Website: lowes
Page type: orders-overview
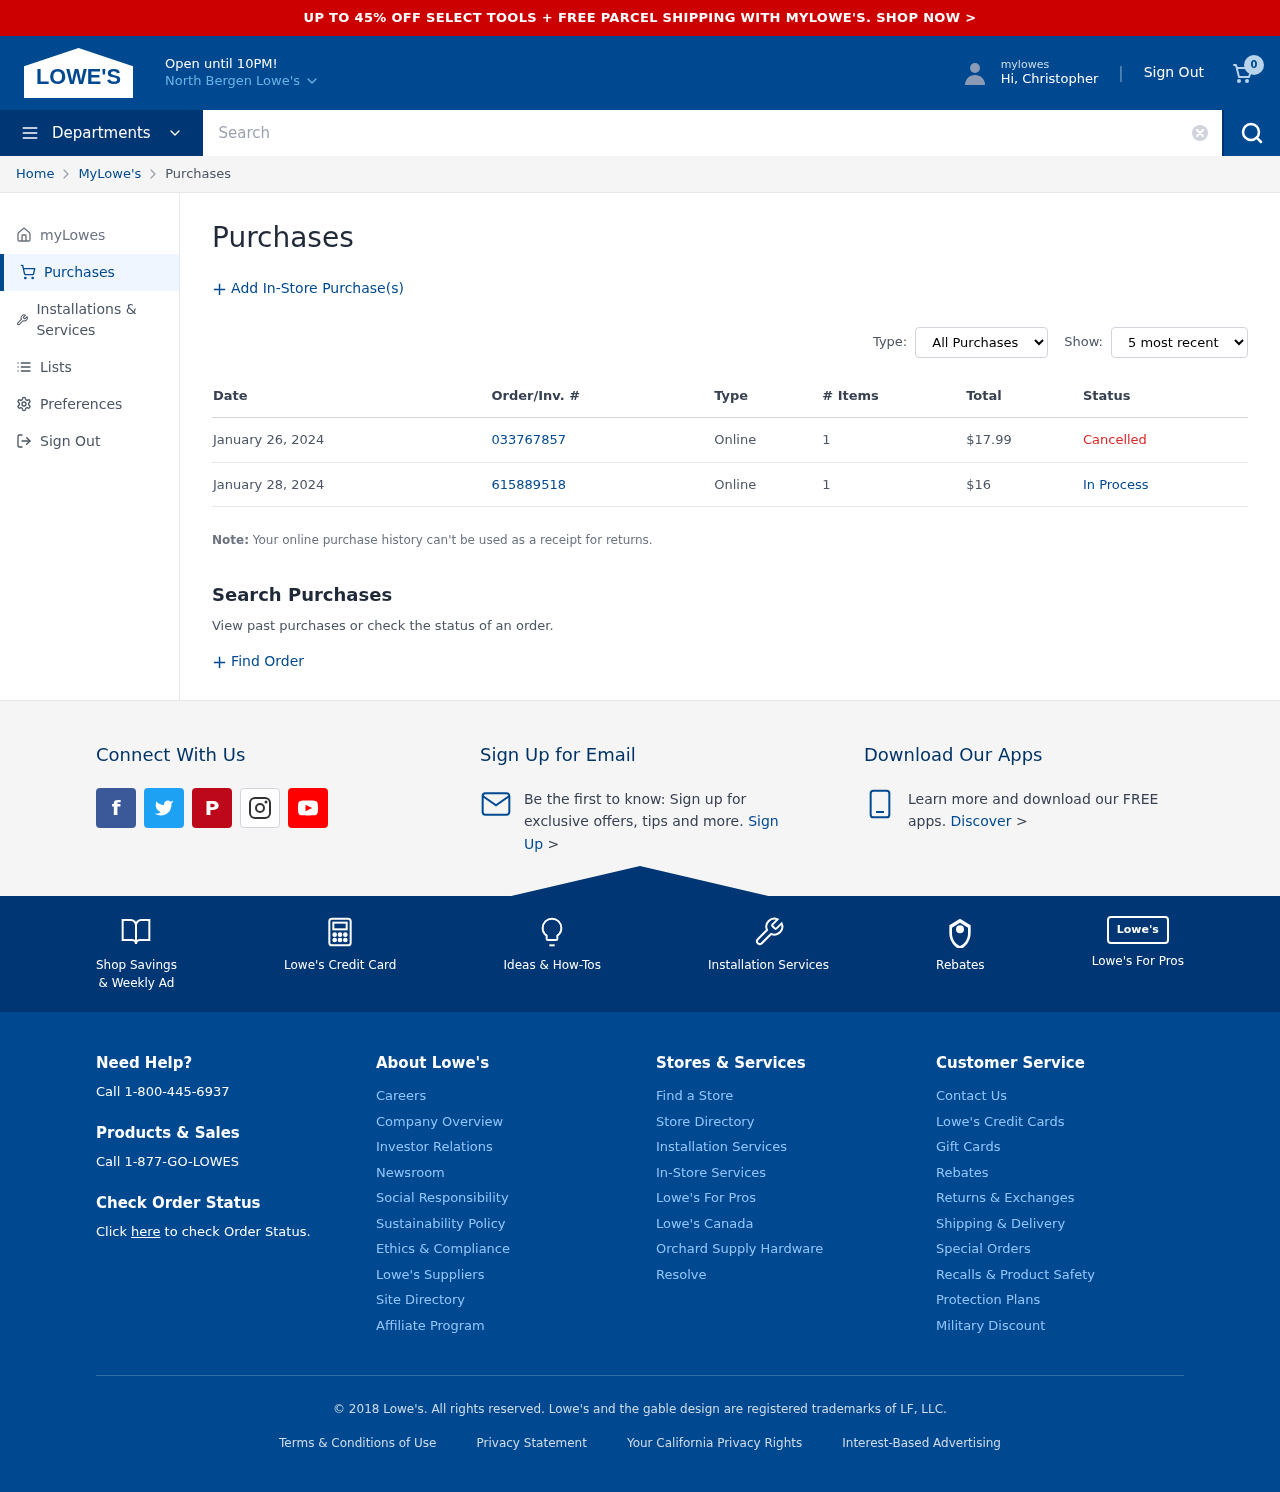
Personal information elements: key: PII_FIRSTNAME
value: Christopher
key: PII_CITY
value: North Bergen
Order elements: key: ORDER_NUM_ITEMS
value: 0
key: ORDER_DATE
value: January 26, 2024
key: ORDER_ID
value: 033767857
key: ORDER_NUM_ITEMS
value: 1
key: ORDER_TOTAL
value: $17.99
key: ORDER_DATE2
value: January 28, 2024
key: ORDER_ID2
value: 615889518
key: ORDER_NUM_ITEMS2
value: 1
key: ORDER_TOTAL2
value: $16
Search elements: key: HEADER_SEARCH
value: Search